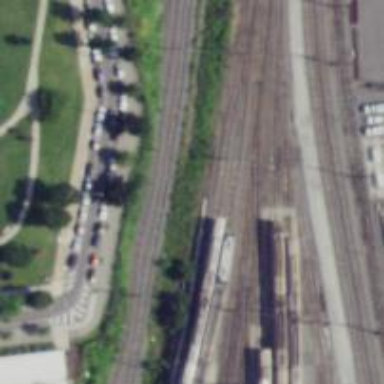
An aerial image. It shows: Railway yard in service.